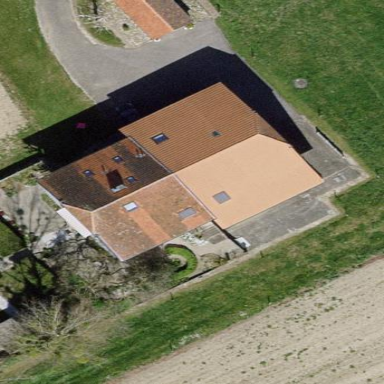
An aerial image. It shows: Detached building.